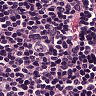
Metastatic tissue present: no